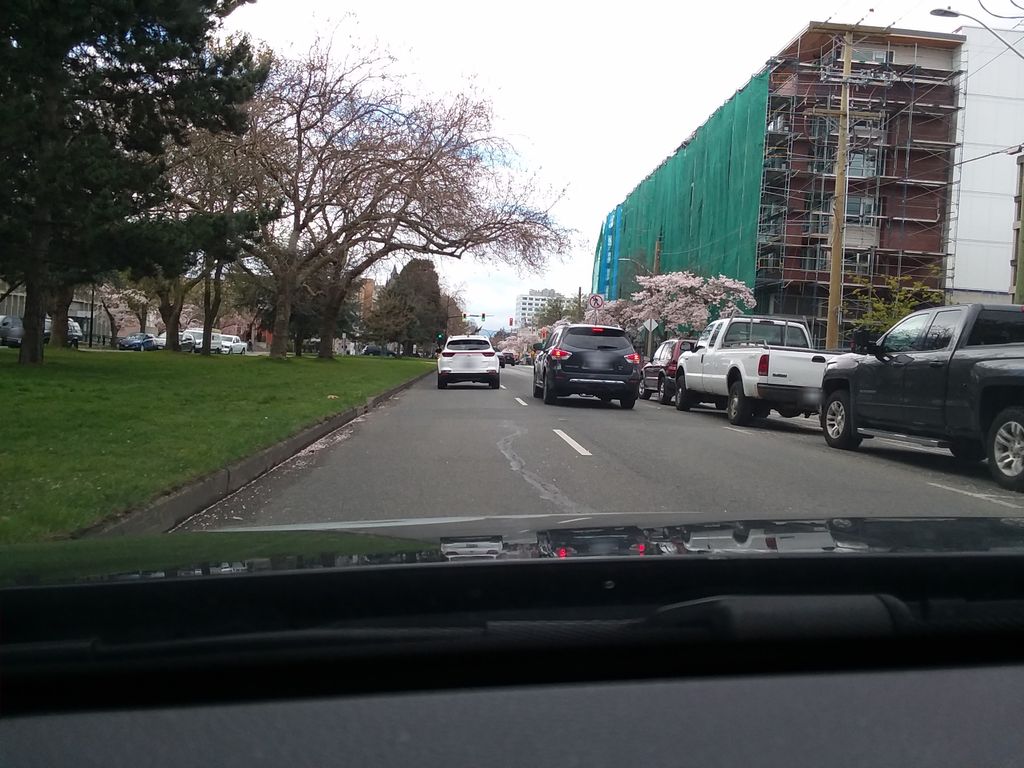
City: victoria